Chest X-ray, PA view. Patient: 41 years old, sex M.
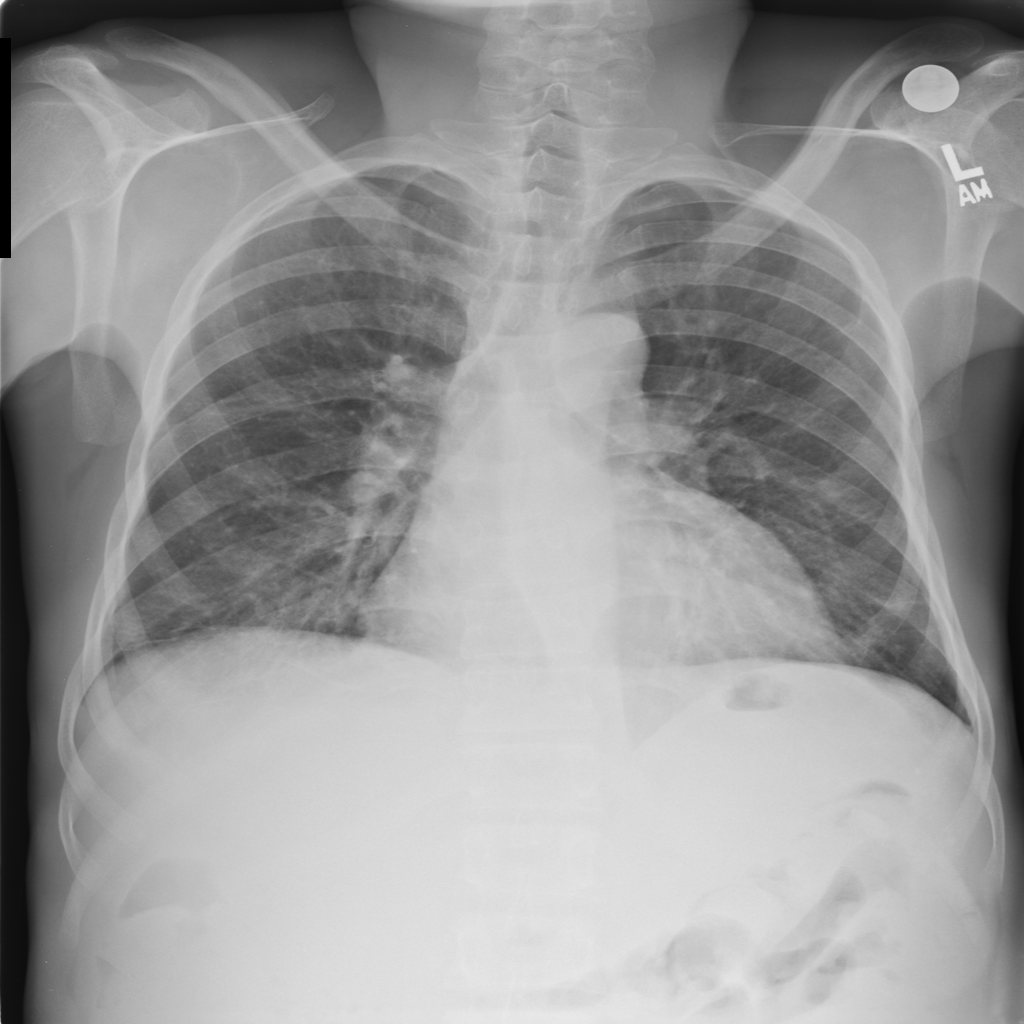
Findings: No Finding